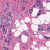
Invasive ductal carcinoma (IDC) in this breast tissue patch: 1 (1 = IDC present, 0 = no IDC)